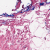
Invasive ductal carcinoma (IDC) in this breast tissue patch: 0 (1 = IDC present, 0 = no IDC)